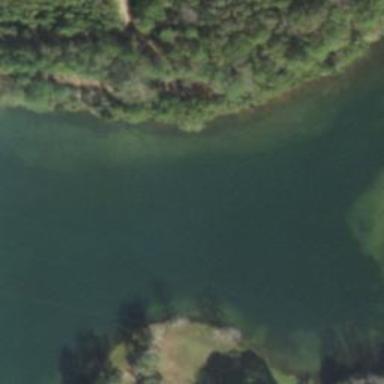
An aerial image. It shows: Reservoir of natural water.